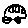
Label: car